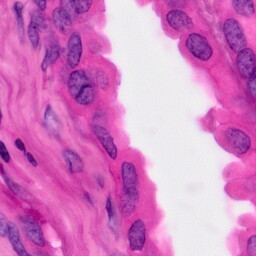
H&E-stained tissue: Pancreatic